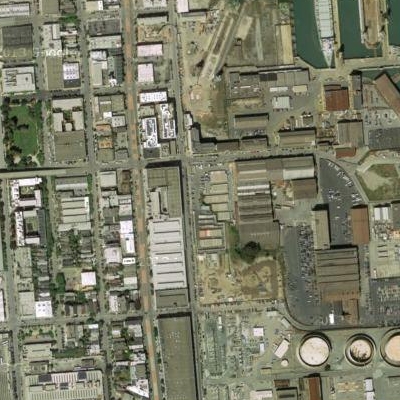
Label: cIndustry